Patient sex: F
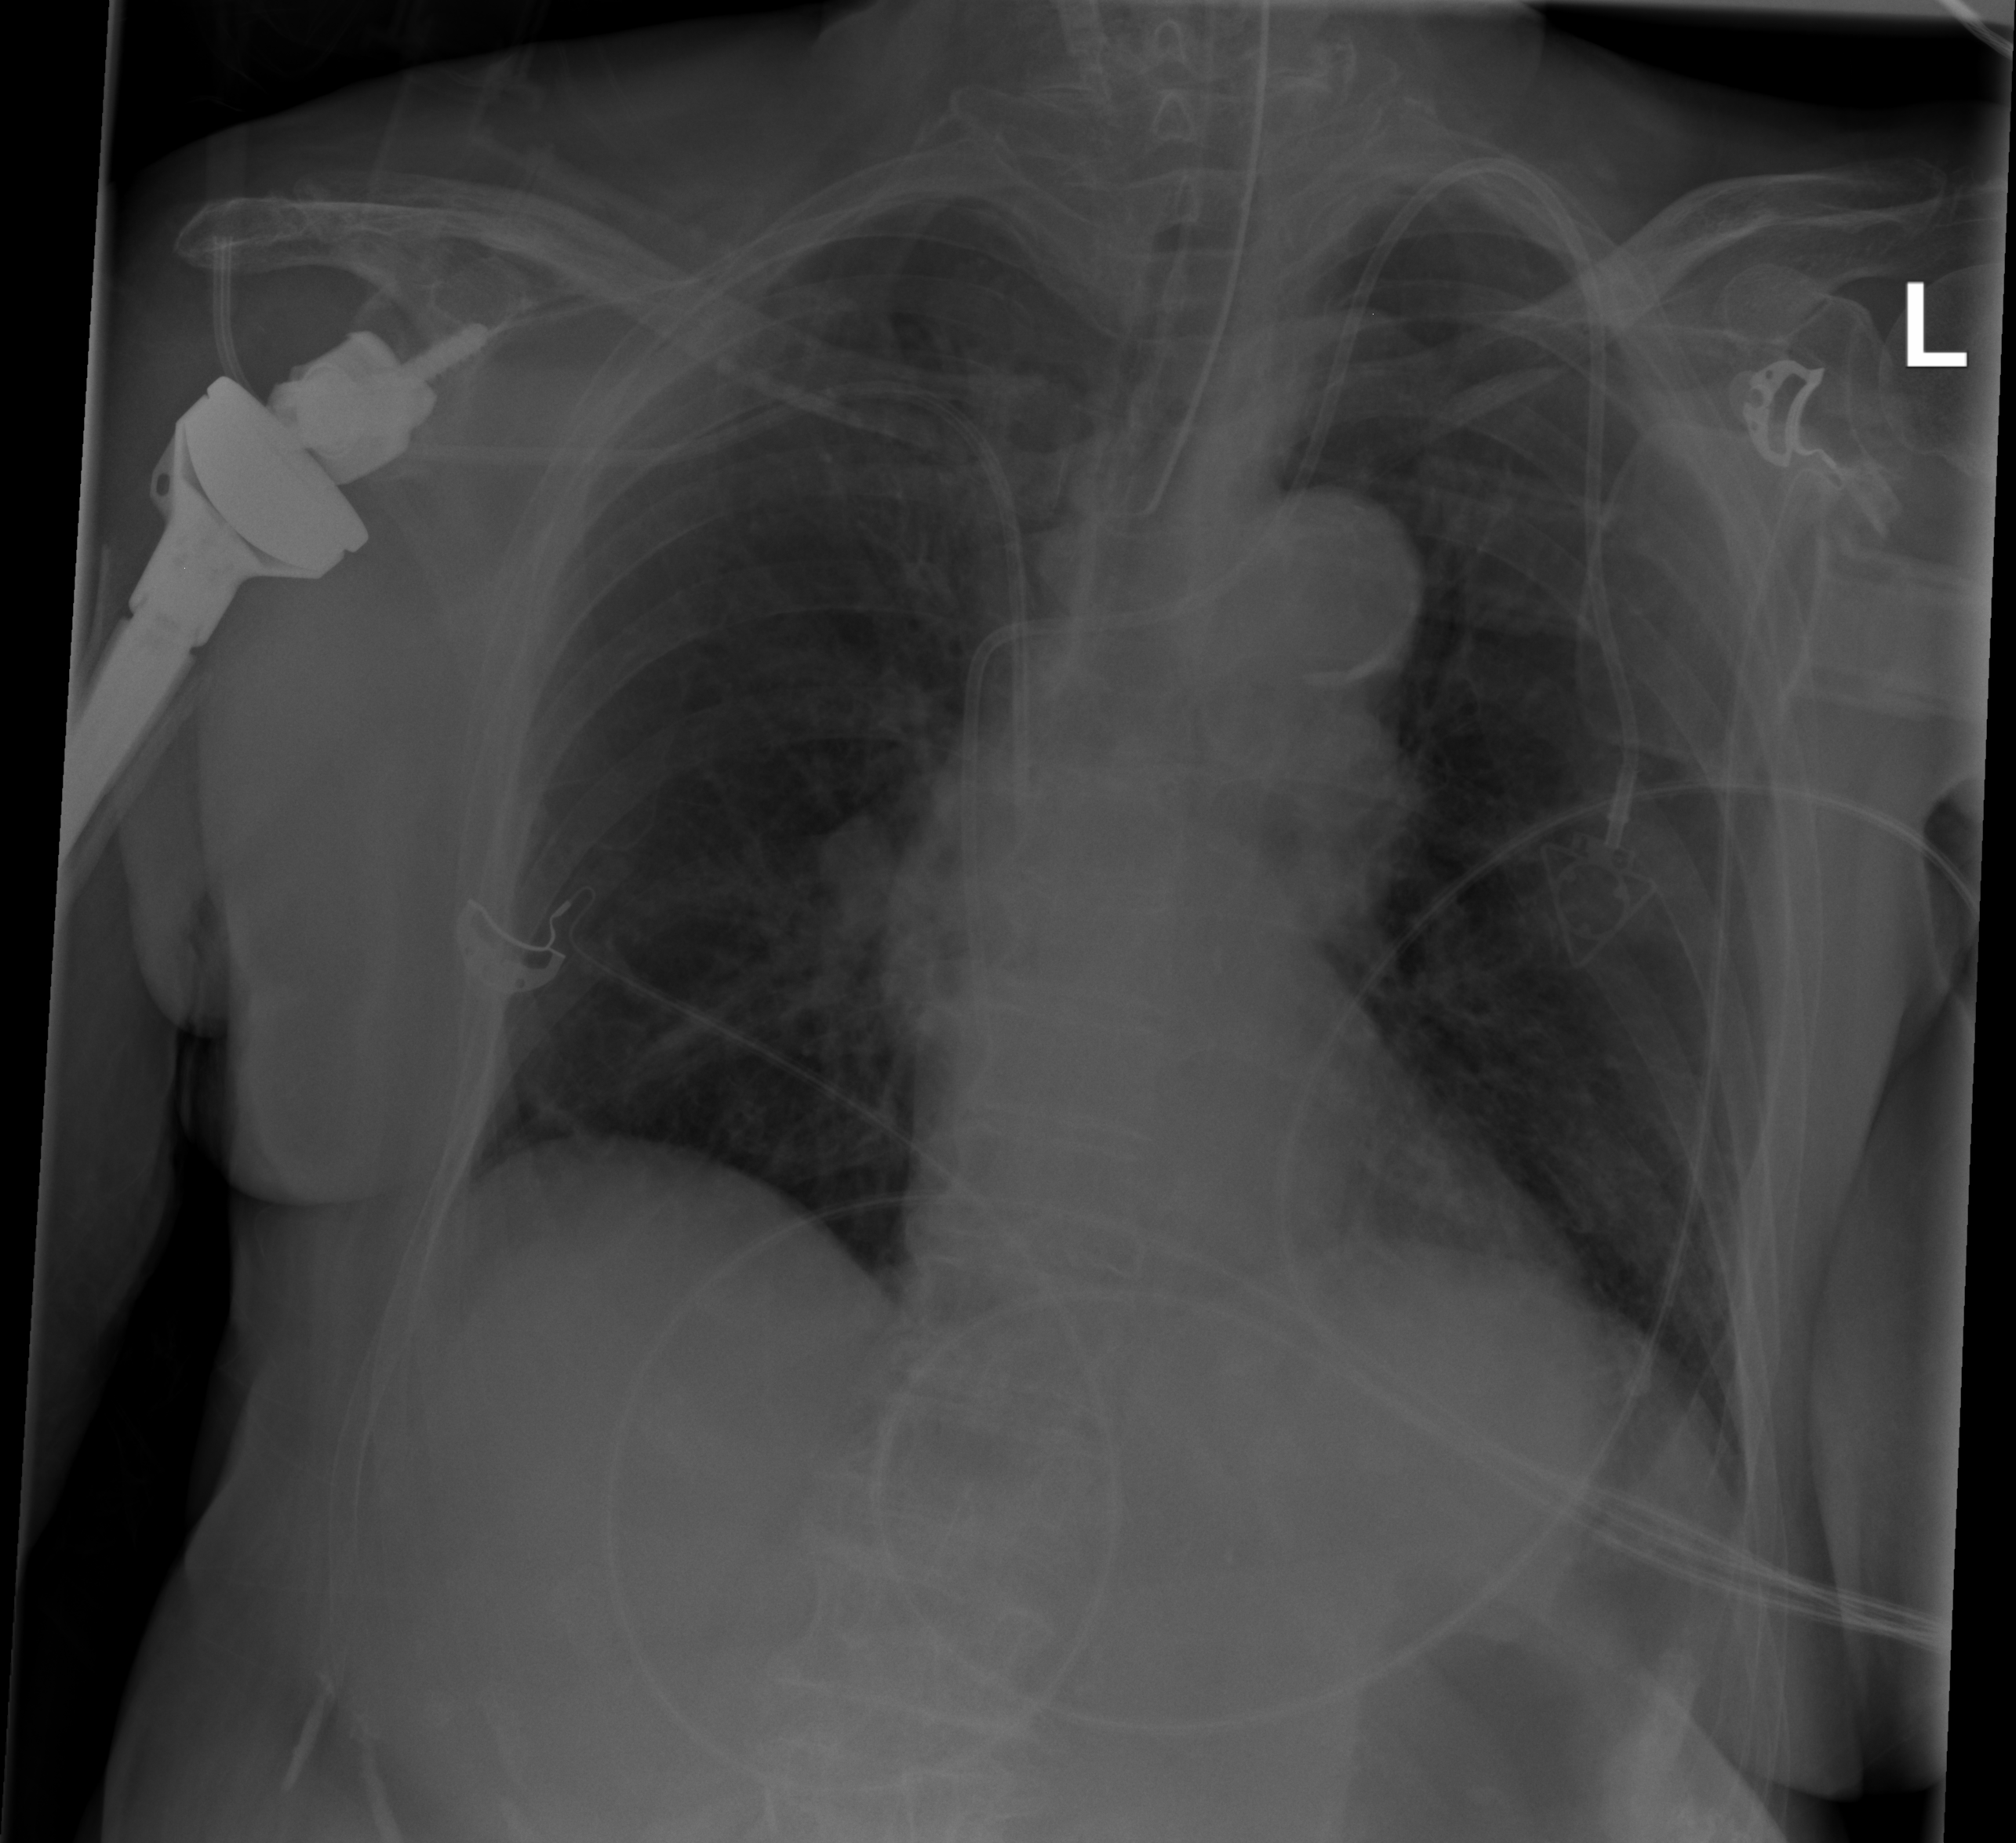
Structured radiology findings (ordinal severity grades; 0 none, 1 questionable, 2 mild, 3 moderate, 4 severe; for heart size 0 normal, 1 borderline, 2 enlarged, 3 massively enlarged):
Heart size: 0
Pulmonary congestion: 0
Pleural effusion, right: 0
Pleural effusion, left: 0
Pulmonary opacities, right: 0
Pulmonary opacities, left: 0
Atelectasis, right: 2
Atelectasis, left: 2